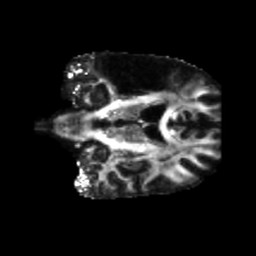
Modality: FA
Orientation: coronal
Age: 56
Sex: male
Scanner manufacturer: siemens
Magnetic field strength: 3 T
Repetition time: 5.47 s
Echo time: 0.0854 s